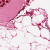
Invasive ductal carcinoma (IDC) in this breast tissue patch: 0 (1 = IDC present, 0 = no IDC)